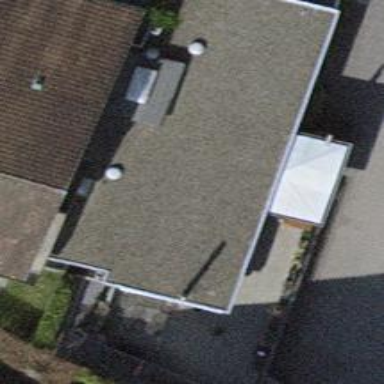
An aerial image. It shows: Restaurant.